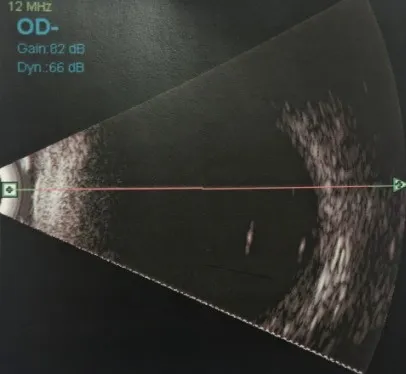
B-scan ultrasound of the right eye with vitreous opacity.
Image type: ophthalmic_imaging (b_scan)